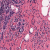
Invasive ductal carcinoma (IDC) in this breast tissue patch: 0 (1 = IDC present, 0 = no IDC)